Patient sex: F
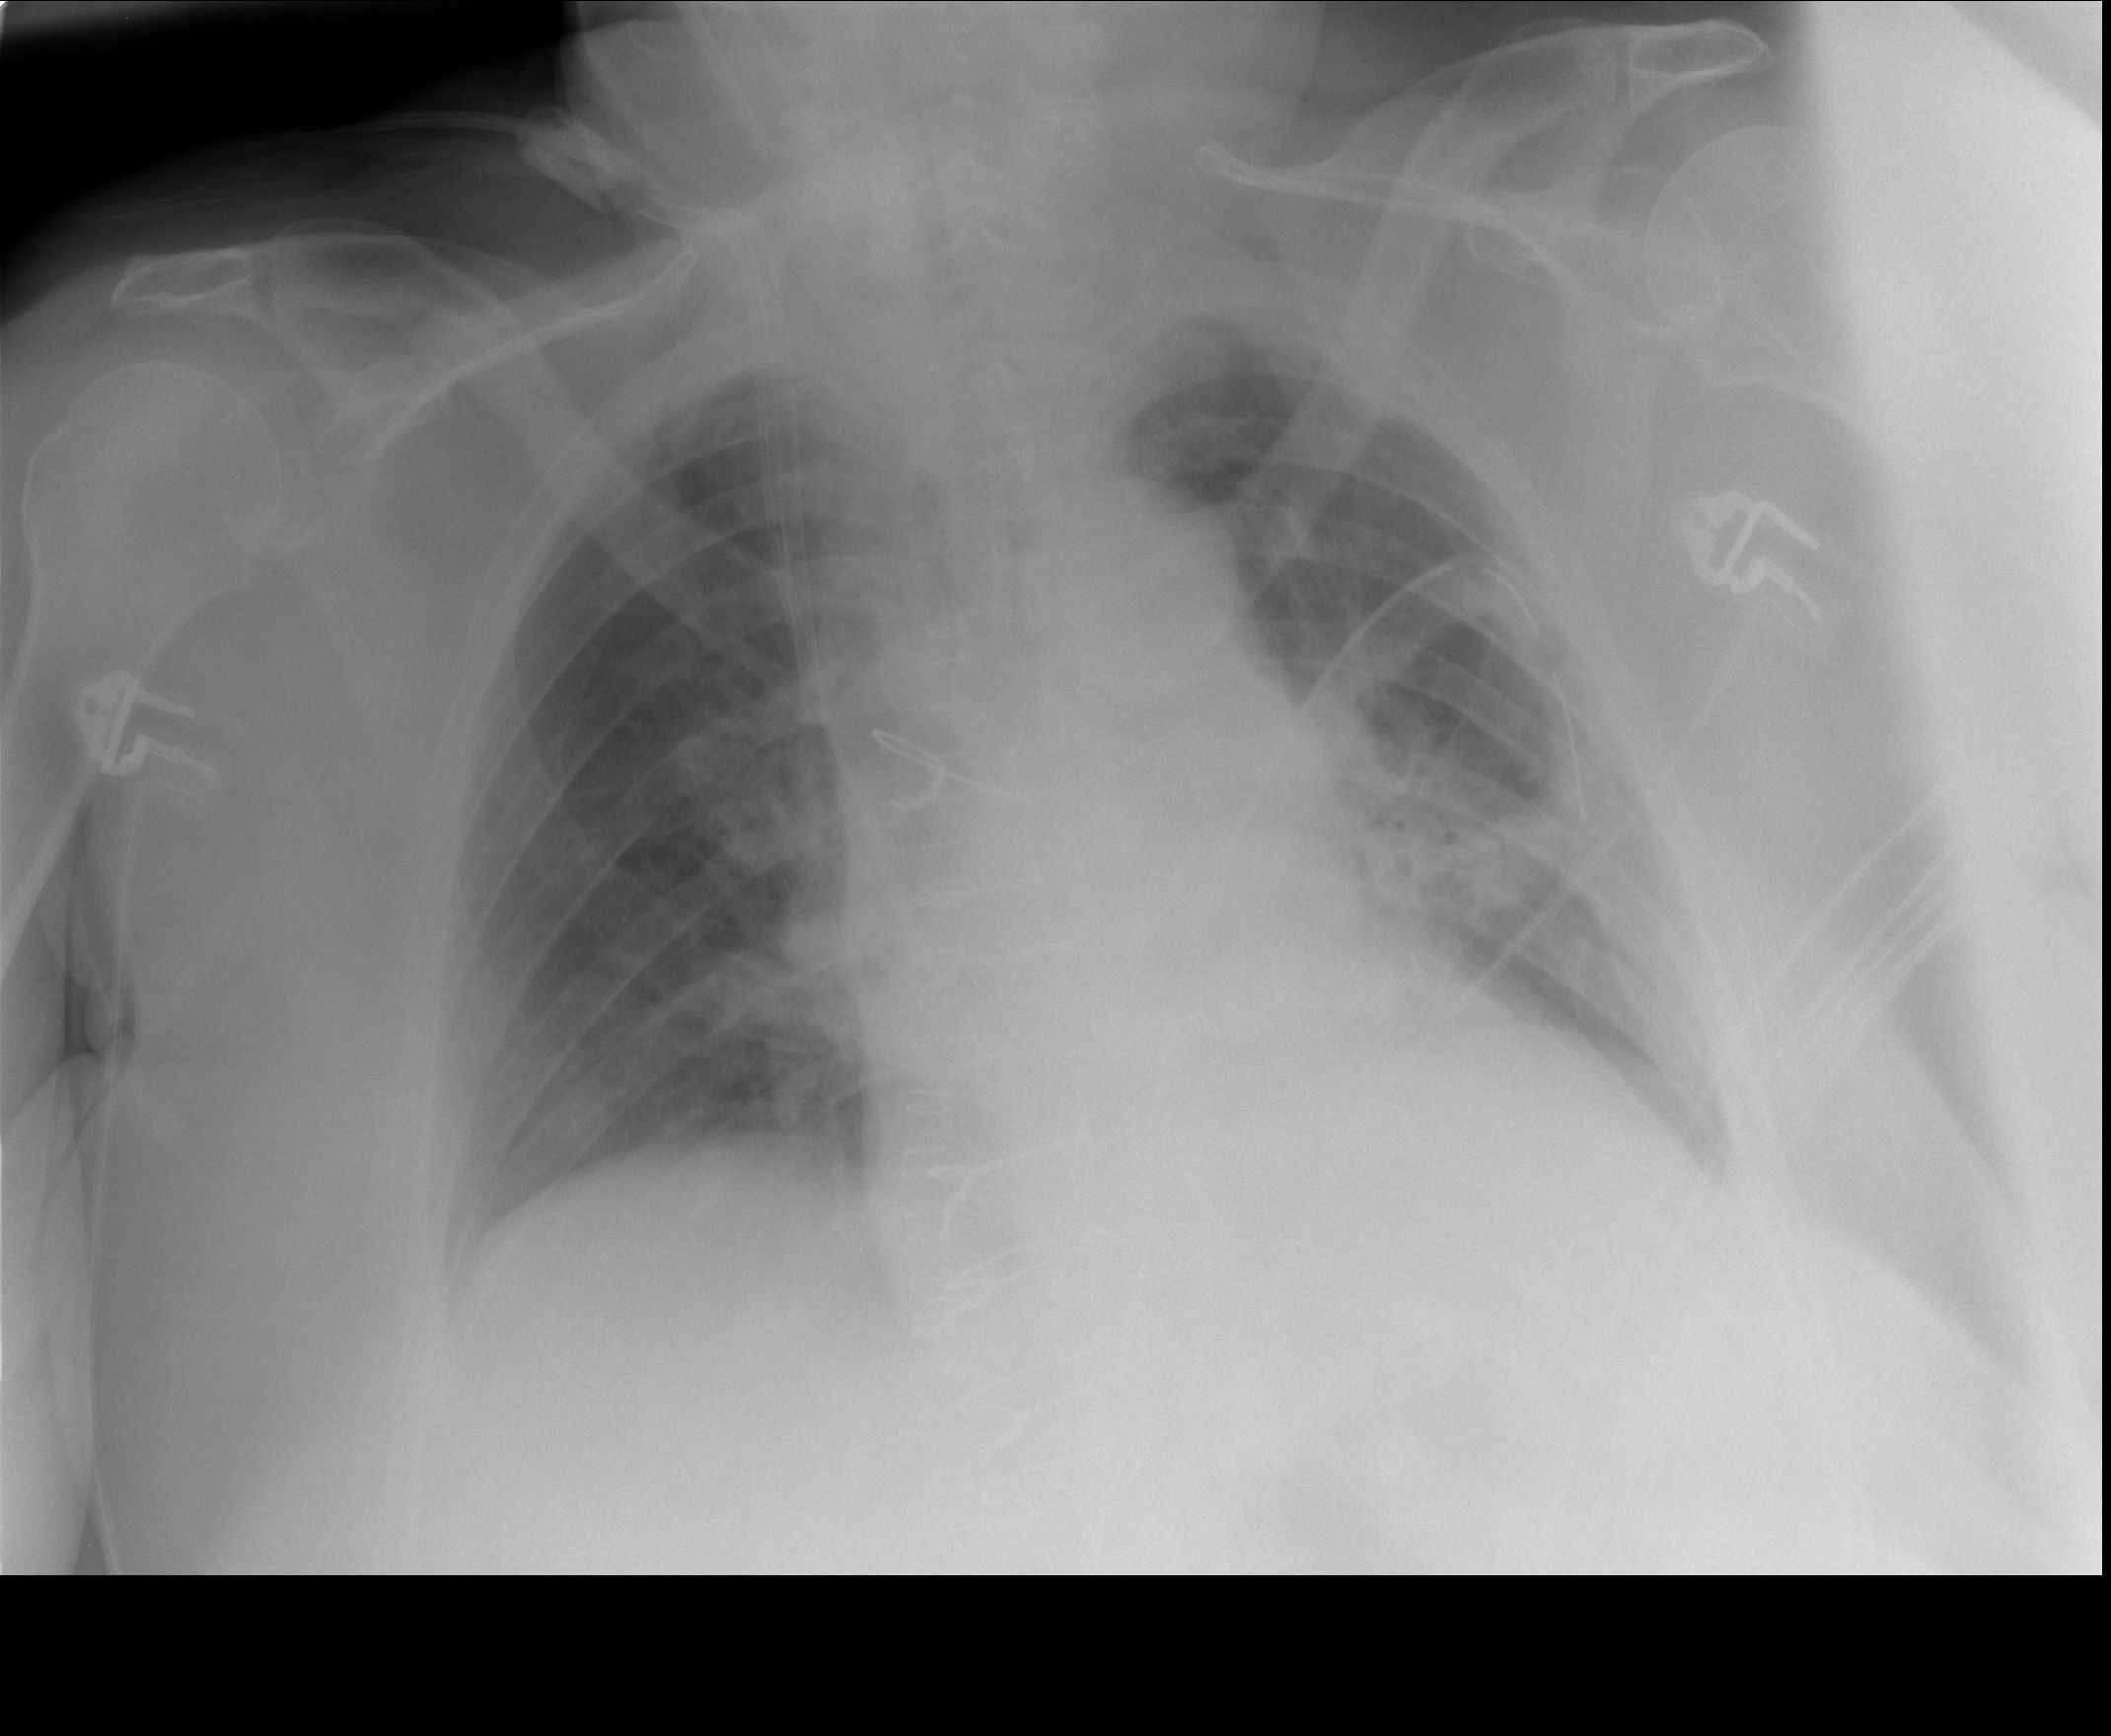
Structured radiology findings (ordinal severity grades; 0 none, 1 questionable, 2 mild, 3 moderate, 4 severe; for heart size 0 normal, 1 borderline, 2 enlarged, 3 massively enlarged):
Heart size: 1
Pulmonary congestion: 1
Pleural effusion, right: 0
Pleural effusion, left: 2
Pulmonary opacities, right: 0
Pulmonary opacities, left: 1
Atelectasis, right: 1
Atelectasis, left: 2